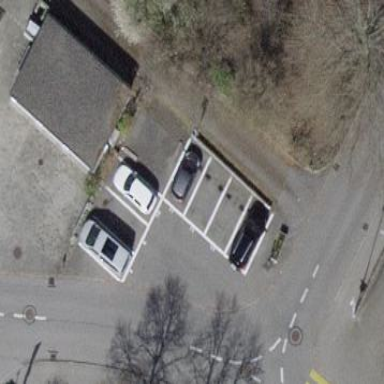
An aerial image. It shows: Parking area with asphalt surface.